Group 1:
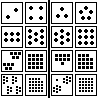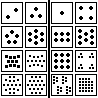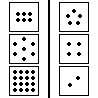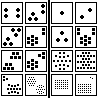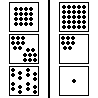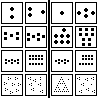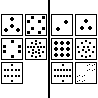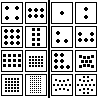
Group 2:
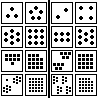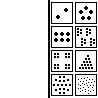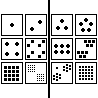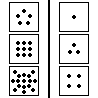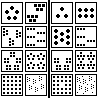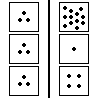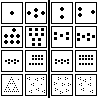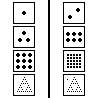
Rule separating the two groups: An even number is the least sorted left vs. not so.
Author: Aaron David Fairbanks